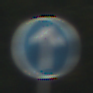
Verkehrszeichen: VorgeschriebeneFahrtrichtungGeradeaus
Umgebung: Outdoor, Suburban
Tageszeit: MorningAfternoon
Wetter: Clear
Licht: Natural
Jahreszeit: NotSpecified
Kontrast: HighContrast